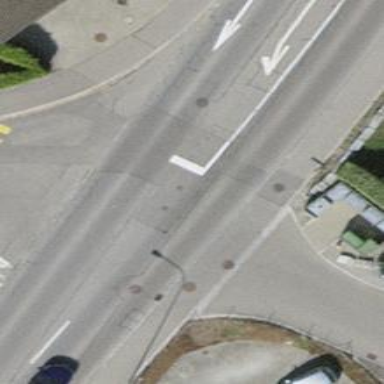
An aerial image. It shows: Residential road with asphalt surface and no sidewalk.